Question: I am trying implement a full screen background that moves according to the position of the mouse position.
So for example, if you were to move the mouse to the top left, the view port would show the top left of the image and the rest of the image that can fit into the view port. In this case, let's say - the screen is 1280 * 960, but the image is 1800 * 1300.

I've seen this before, but I can't remember where and I can't think of the term used to describe what I'm trying to achieve. It's not parallax or scrolling background images...
Looking for a jQuery plugin and the beginning CSS I'll need to complete it.
Thanks to whomever knows the answer and solution!
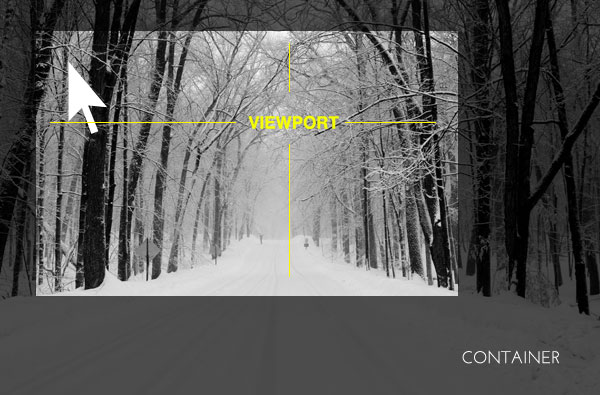
Answer: Just so this has a clearer answer.
The effect is called panning and you can use the following plugin for achieving this in jQuery:
<URL>
It's also worth taking a look at this example for just panning left to right using a fullscreen image (this is using CSS cover so not ideal for cross browser, but provides the key concepts for the mouse over effect if you're keen on a custom job)
<URL>
Another live example from a theme:
<URL>